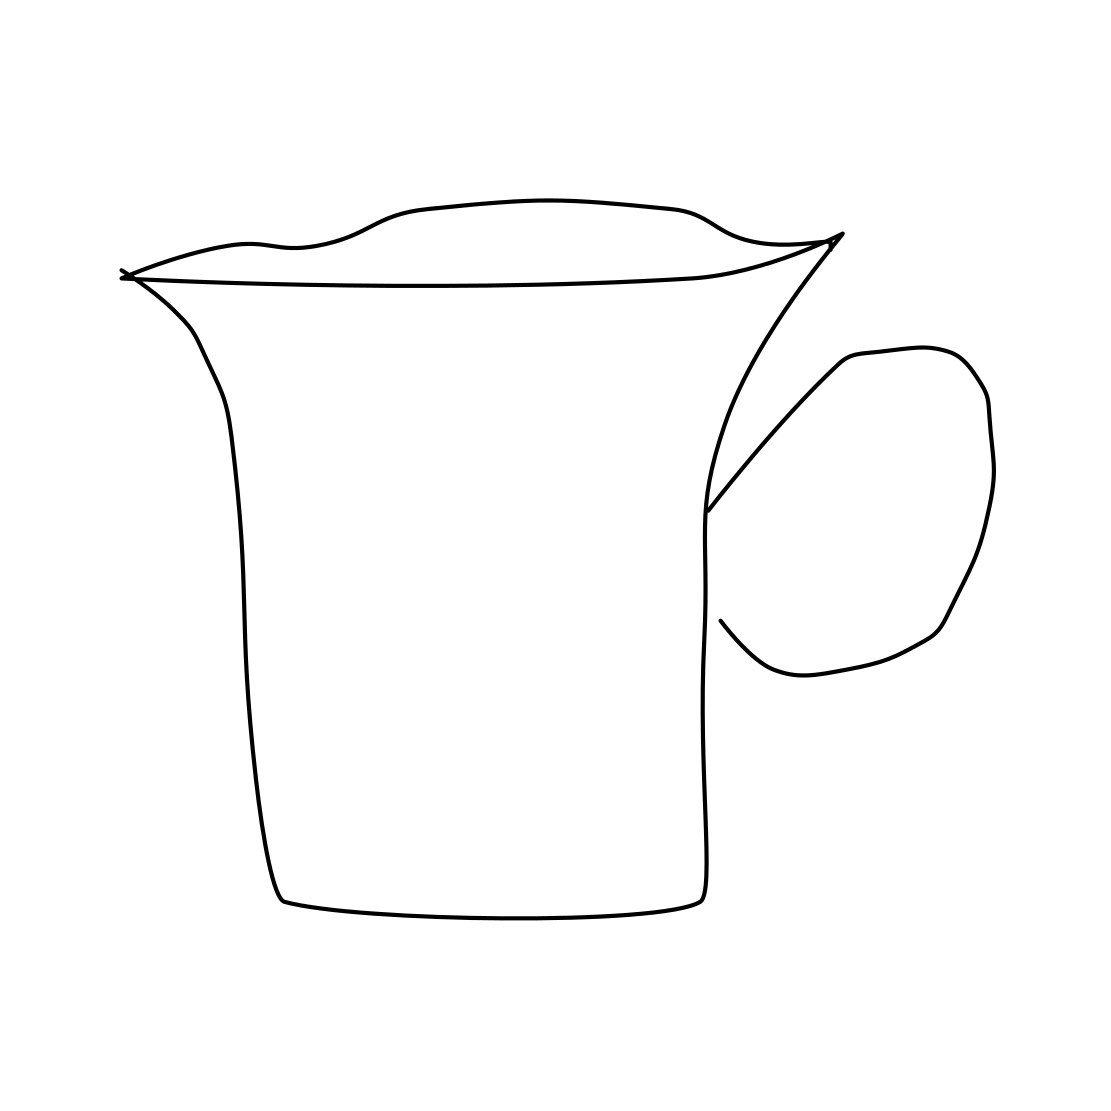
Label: cup